Question: I just would like to make a simple dataBinding between a textbox field and a dataGridView control..
How can I make this?

With Winforms I would add a Databinding with this
'''
NameTextBox.DataBindings.Add("Text", ds, "Categories.Category_Product.ProductName");
'''
But I'm trying to do this in wpf and I don't see how to make this..
Here's the code for the page.
'''
public partial class Categories : Window
{
public Categories()
{
InitializeComponent();
DataTable dt = CATEGORIE_MANAGER.GetList(false);
listViewListe.ItemsSource = dt.DefaultView;
cbbParent.ItemsSource = dt.DefaultView;
}
}
'''
How can I link the textBox with the ListViewListe? Should I use the dataContext? How can I do that?
Thanks
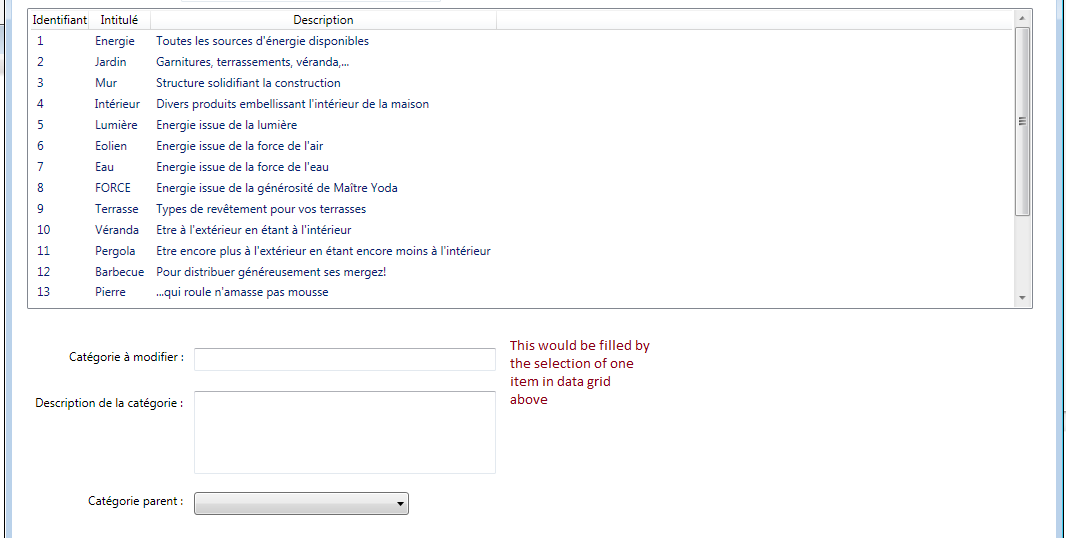
Answer: '''
<TextBox x:Name="NameTextBox"
DataContext="{Binding ElementName=listViewListe, Path=SelectedItem}"
Text="{Binding ProductName}"/>
'''